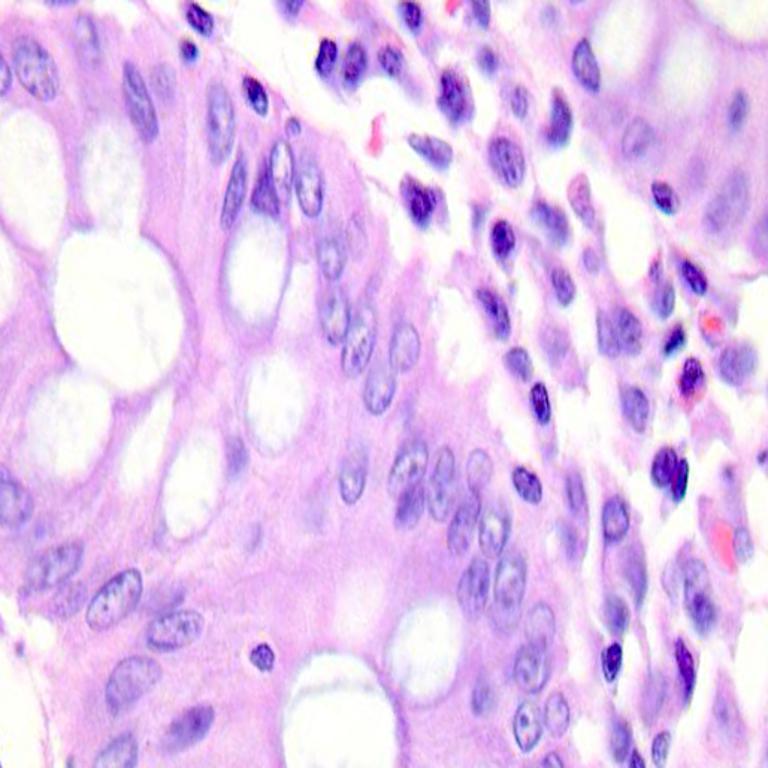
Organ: colon
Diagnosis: benign